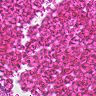
Metastatic tissue present: no